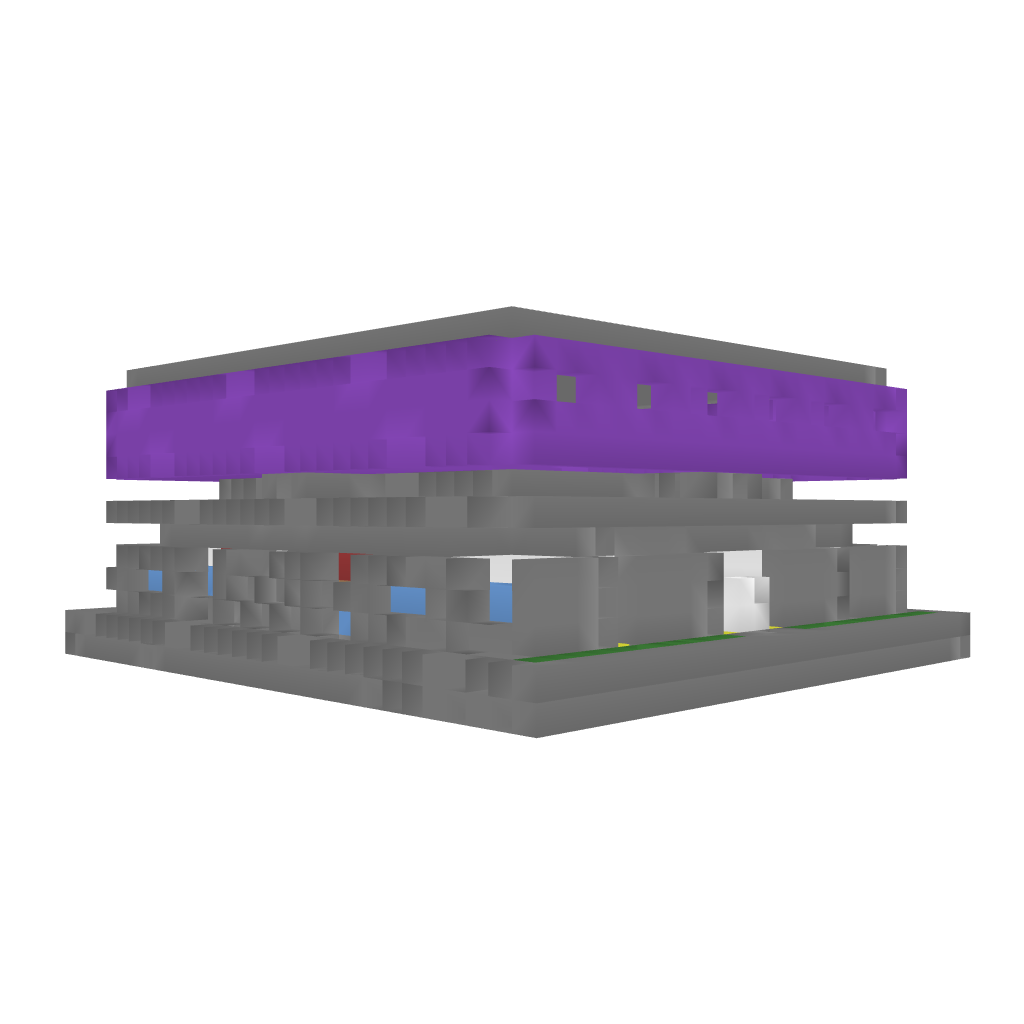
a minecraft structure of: Monster Trap bad low quality